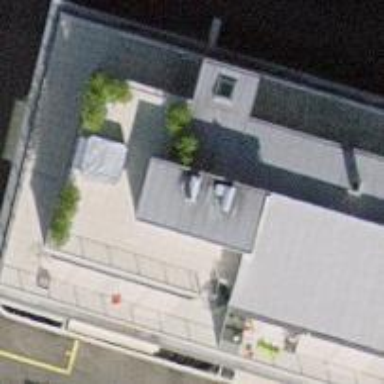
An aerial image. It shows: Apartments building with mansard roof.